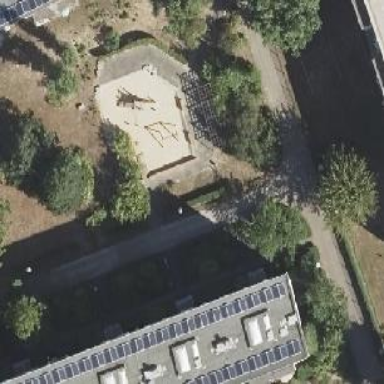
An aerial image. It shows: Playground area for leisure activities on the land.